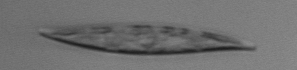
Label: Pleurosigma